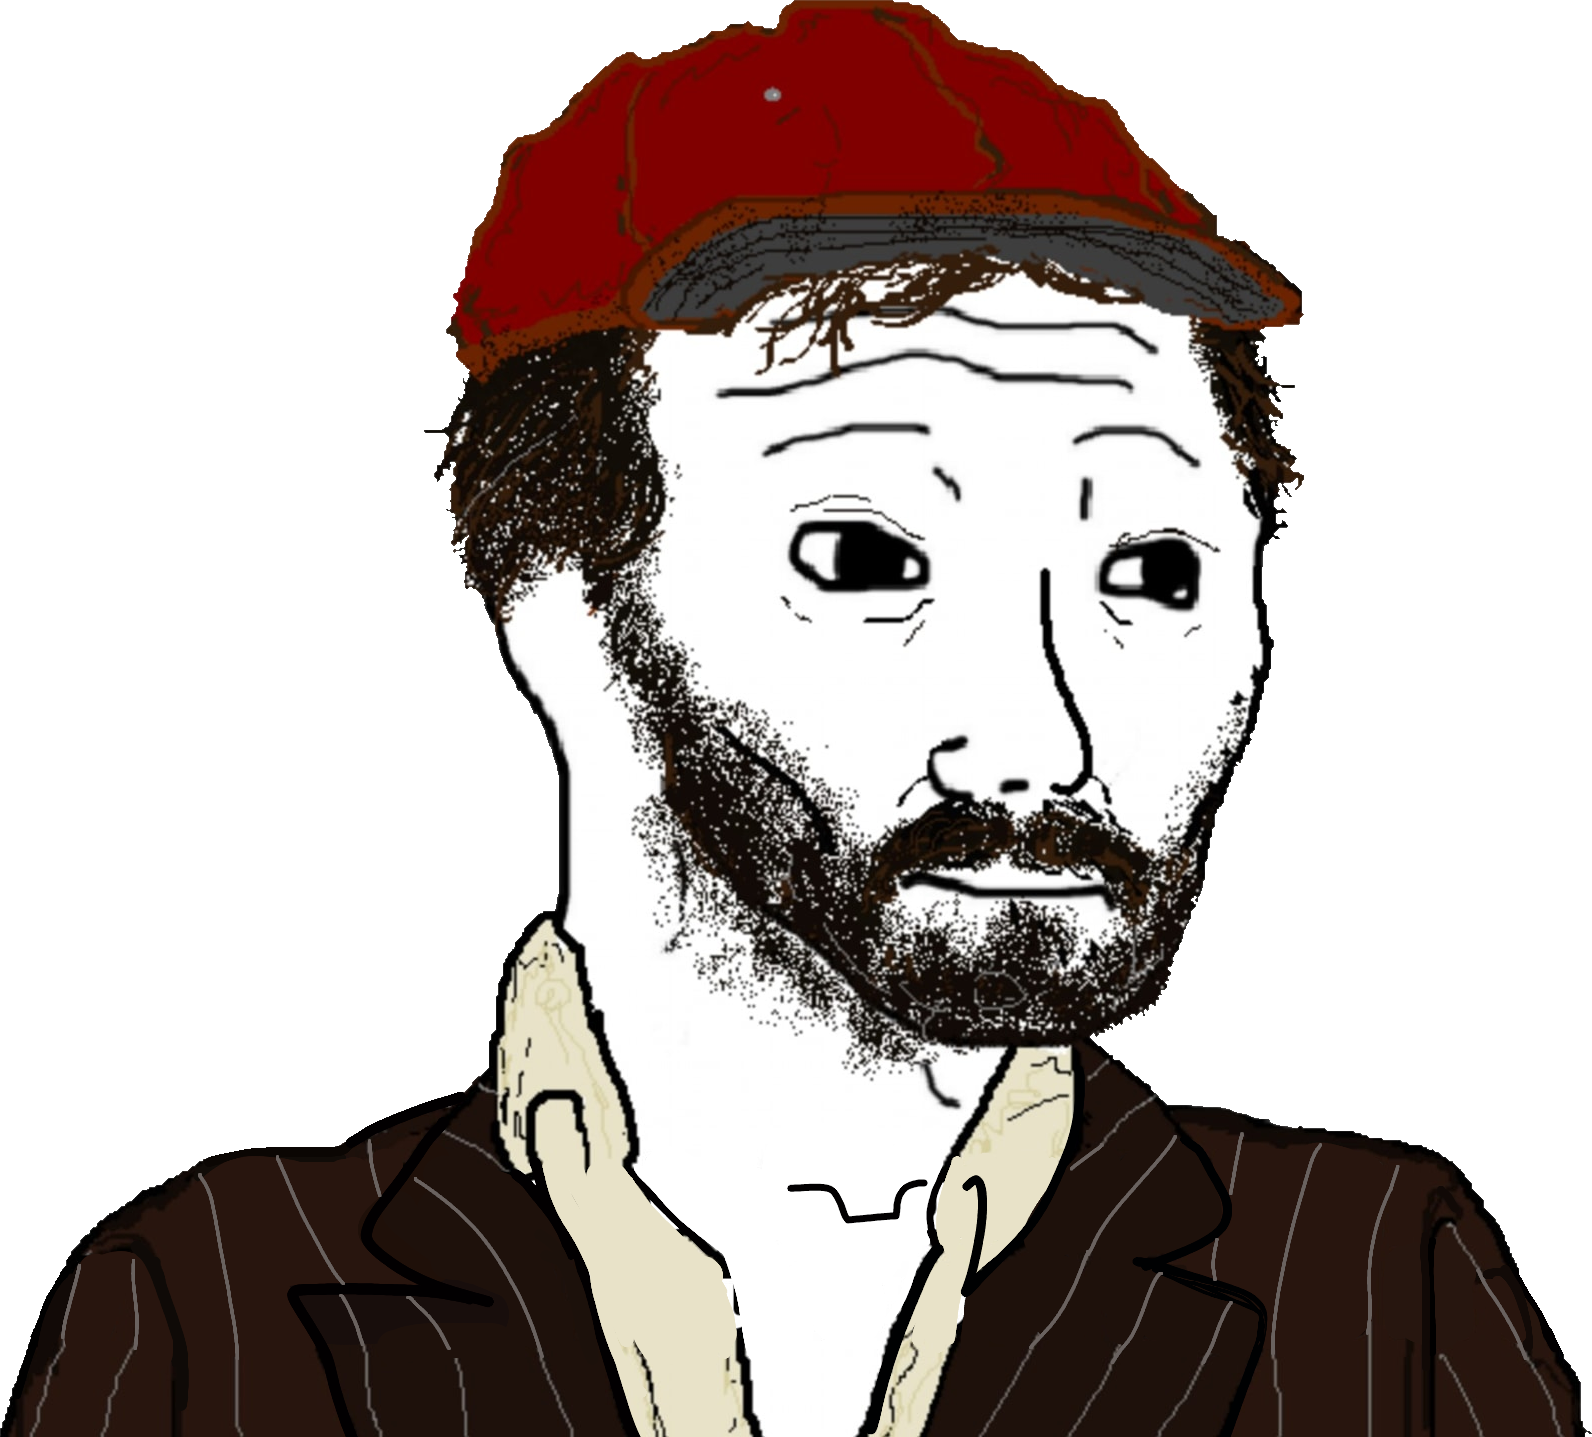
Label: 5_unsorted